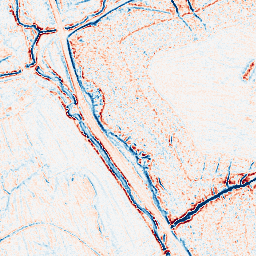
Category: edge_preserving
Decomposition family: anisotropic_diffusion
Decomposition parameters: iterations: 5
kappa: 30
gamma: 0.15
Upsampling method: cubic_mitchell
Upsampling parameters: scale: 2
Upsampling scale: 2